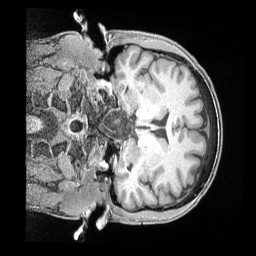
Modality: T1w
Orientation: coronal
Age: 37
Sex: male
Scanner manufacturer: siemens
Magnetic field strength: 3 T
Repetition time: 2 s
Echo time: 0.00211 s